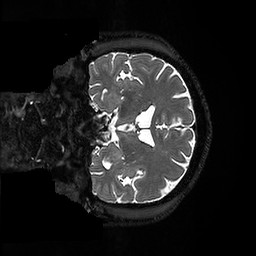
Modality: T2w
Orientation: coronal
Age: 64
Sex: male
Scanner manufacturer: ge
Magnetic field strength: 3 T
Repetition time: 3.202 s
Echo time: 0.06676 s